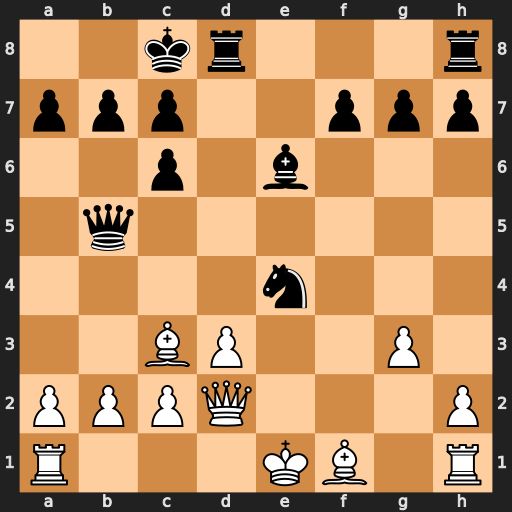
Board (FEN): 2kr3r/ppp2ppp/2p1b3/1q6/4n3/2BP2P1/PPPQ3P/R3KB1R
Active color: w
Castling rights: KQ
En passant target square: -
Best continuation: dxe4 Rxd2 Bxb5